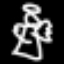
Label: angel